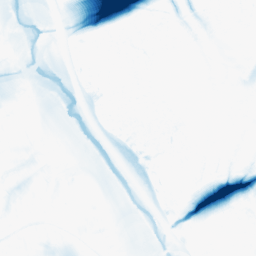
Category: morphological
Decomposition family: morphological_ellipse
Decomposition parameters: operation: closing
width: 50
height: 50
Upsampling method: edge_directed
Upsampling parameters: scale: 2
Upsampling scale: 2